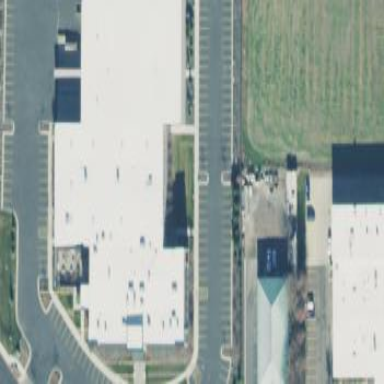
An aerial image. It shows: Grey commercial building with flat roof.